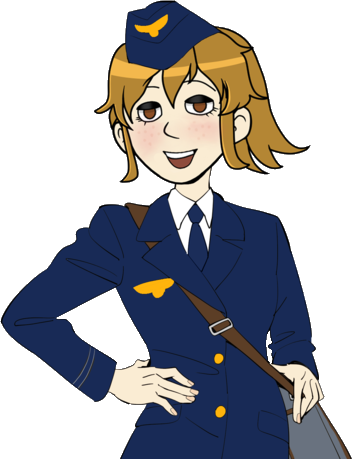
Label: 5_Ashbie_and_Enbie_Girl